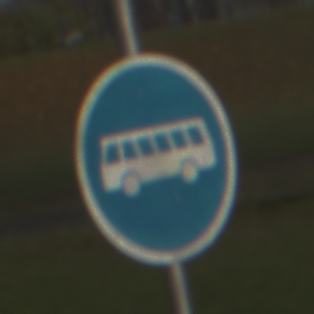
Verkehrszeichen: Busssonderstreifen
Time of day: SunriseSunset
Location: Outdoor (Suburban)
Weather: PartlyCloudy
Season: NotSpecified
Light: Natural